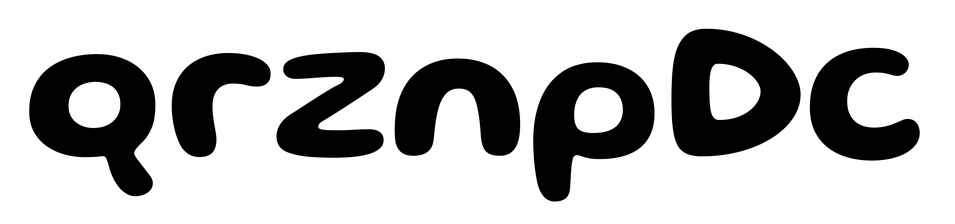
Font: Gluten_SemiBold